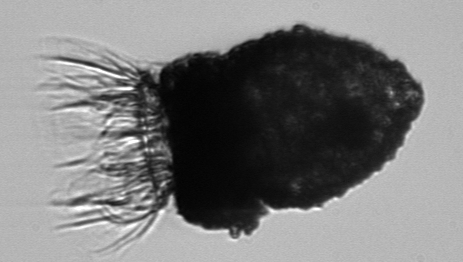
Label: Stenosemella_morphotype1